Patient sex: M
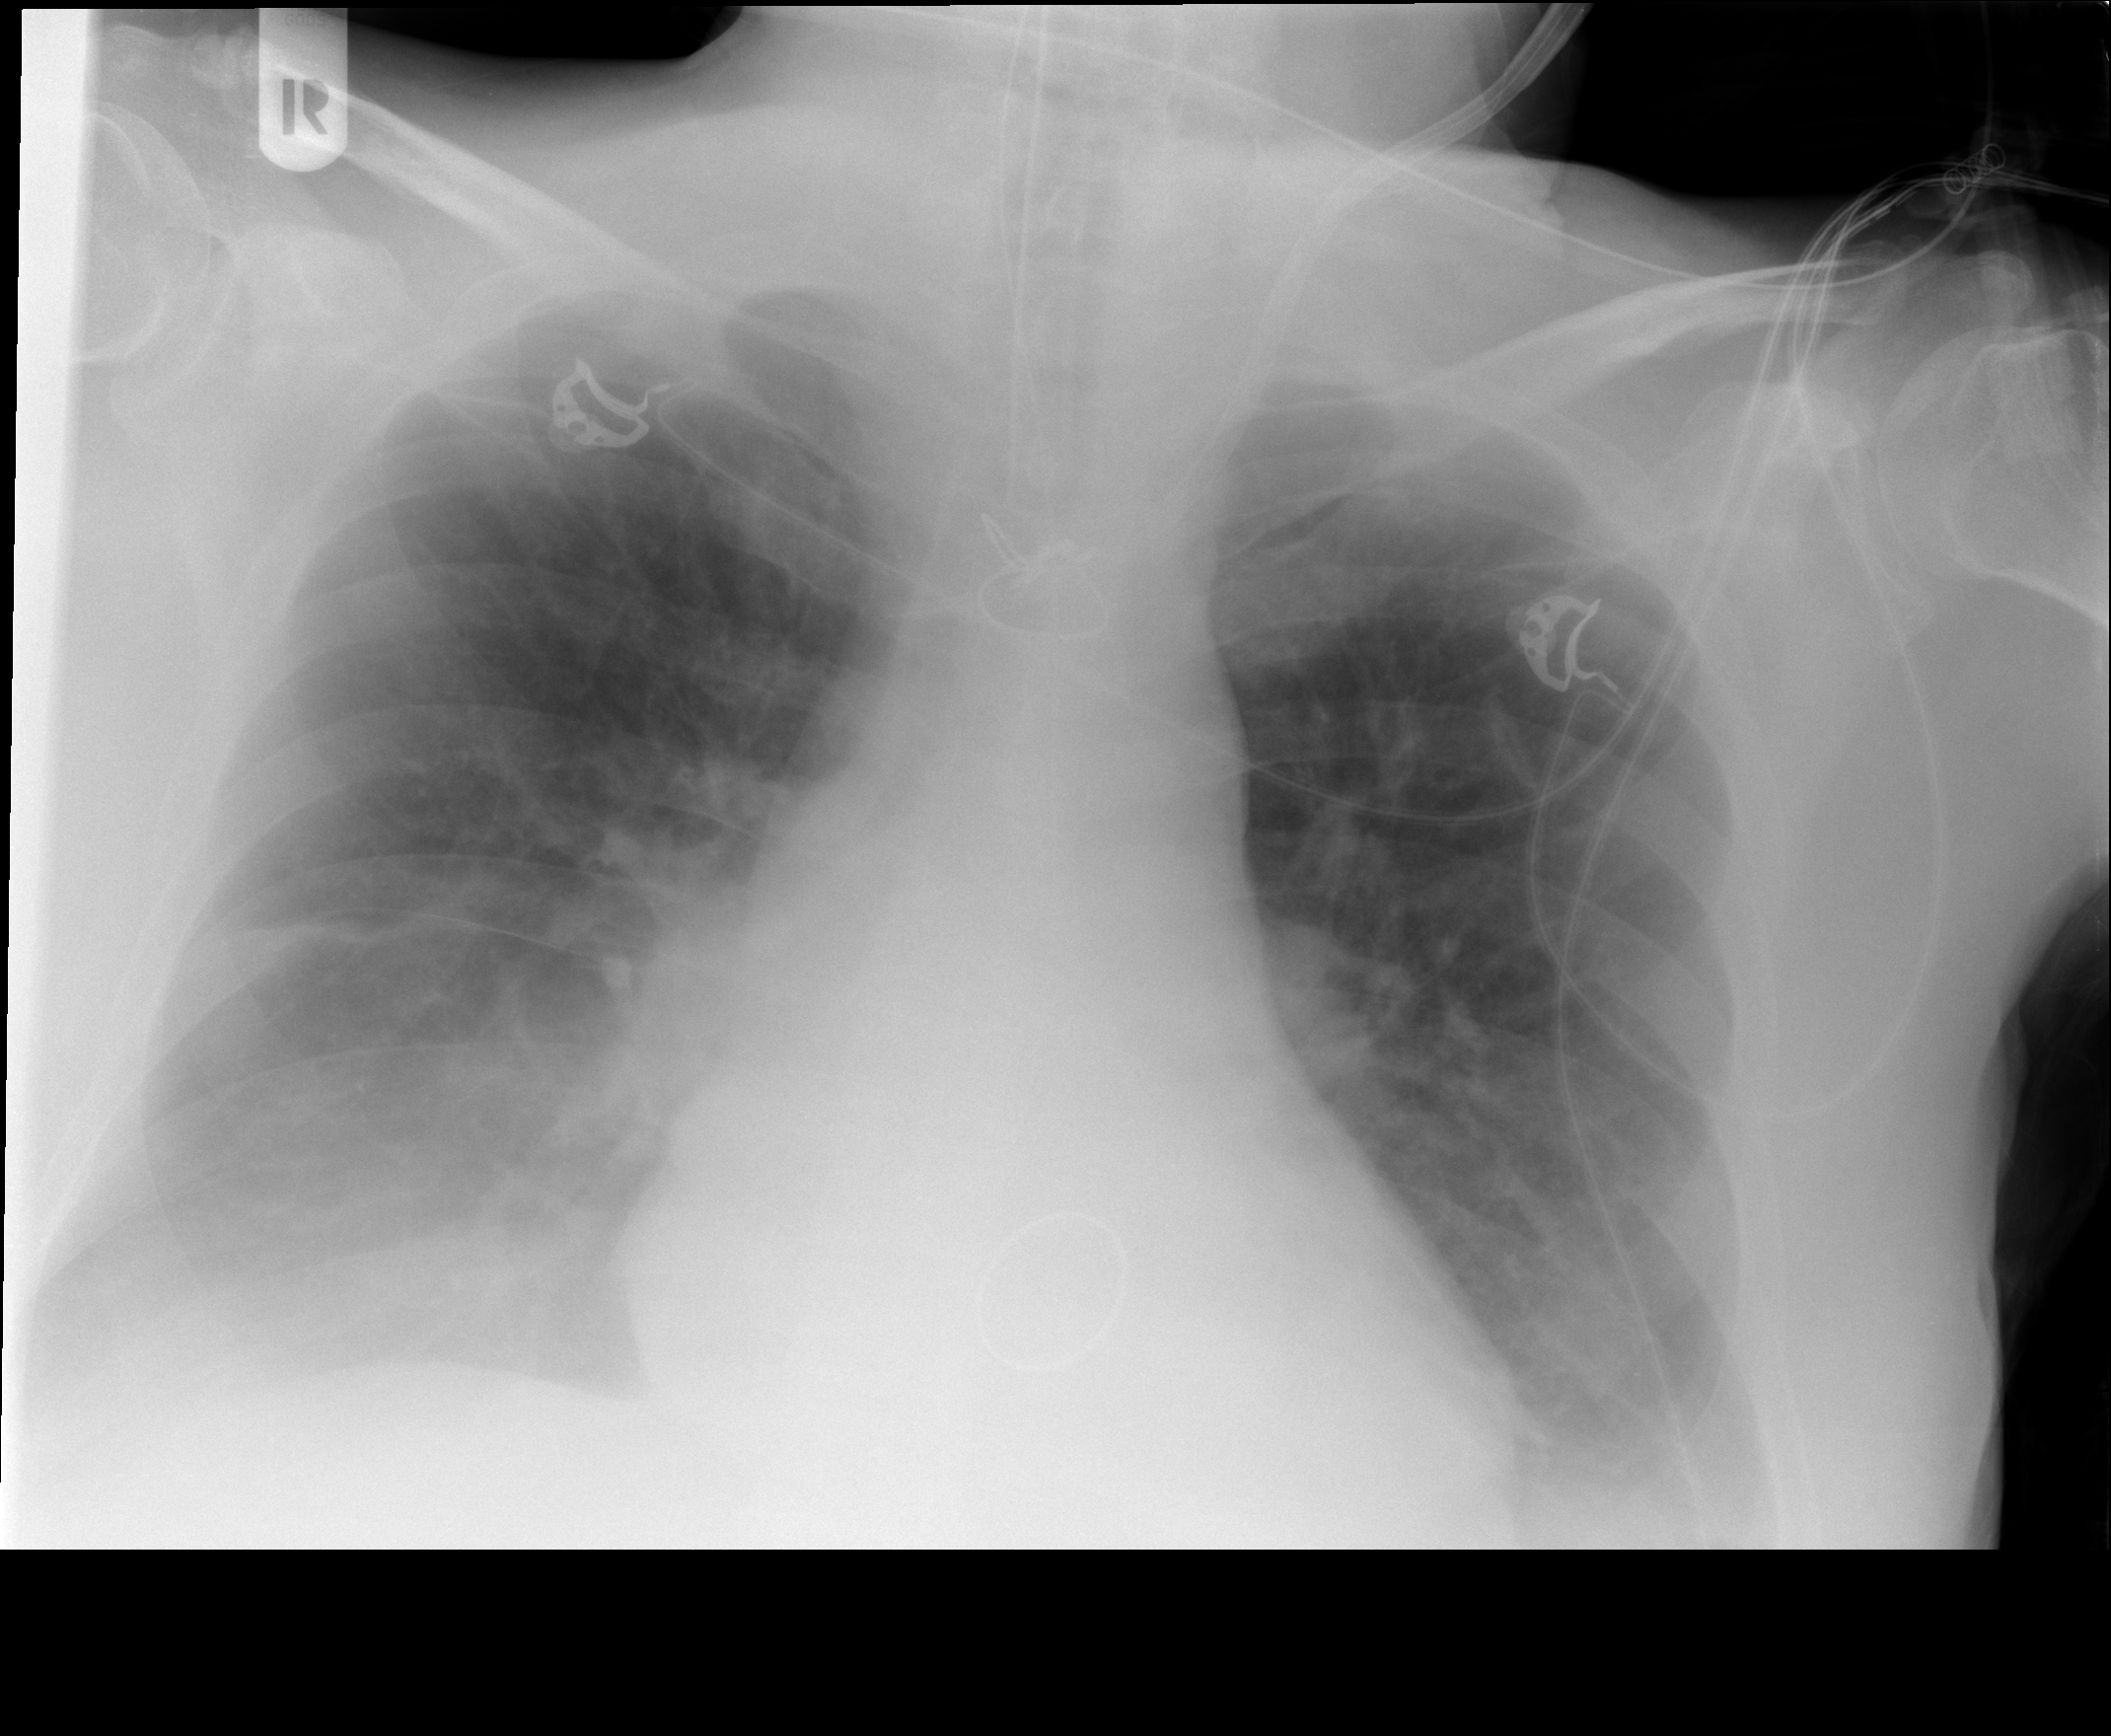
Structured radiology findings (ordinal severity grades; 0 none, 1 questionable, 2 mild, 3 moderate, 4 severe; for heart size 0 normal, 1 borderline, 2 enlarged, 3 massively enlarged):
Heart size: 2
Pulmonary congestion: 2
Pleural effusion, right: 2
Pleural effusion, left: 2
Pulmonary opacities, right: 2
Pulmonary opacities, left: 1
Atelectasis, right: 2
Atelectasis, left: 2